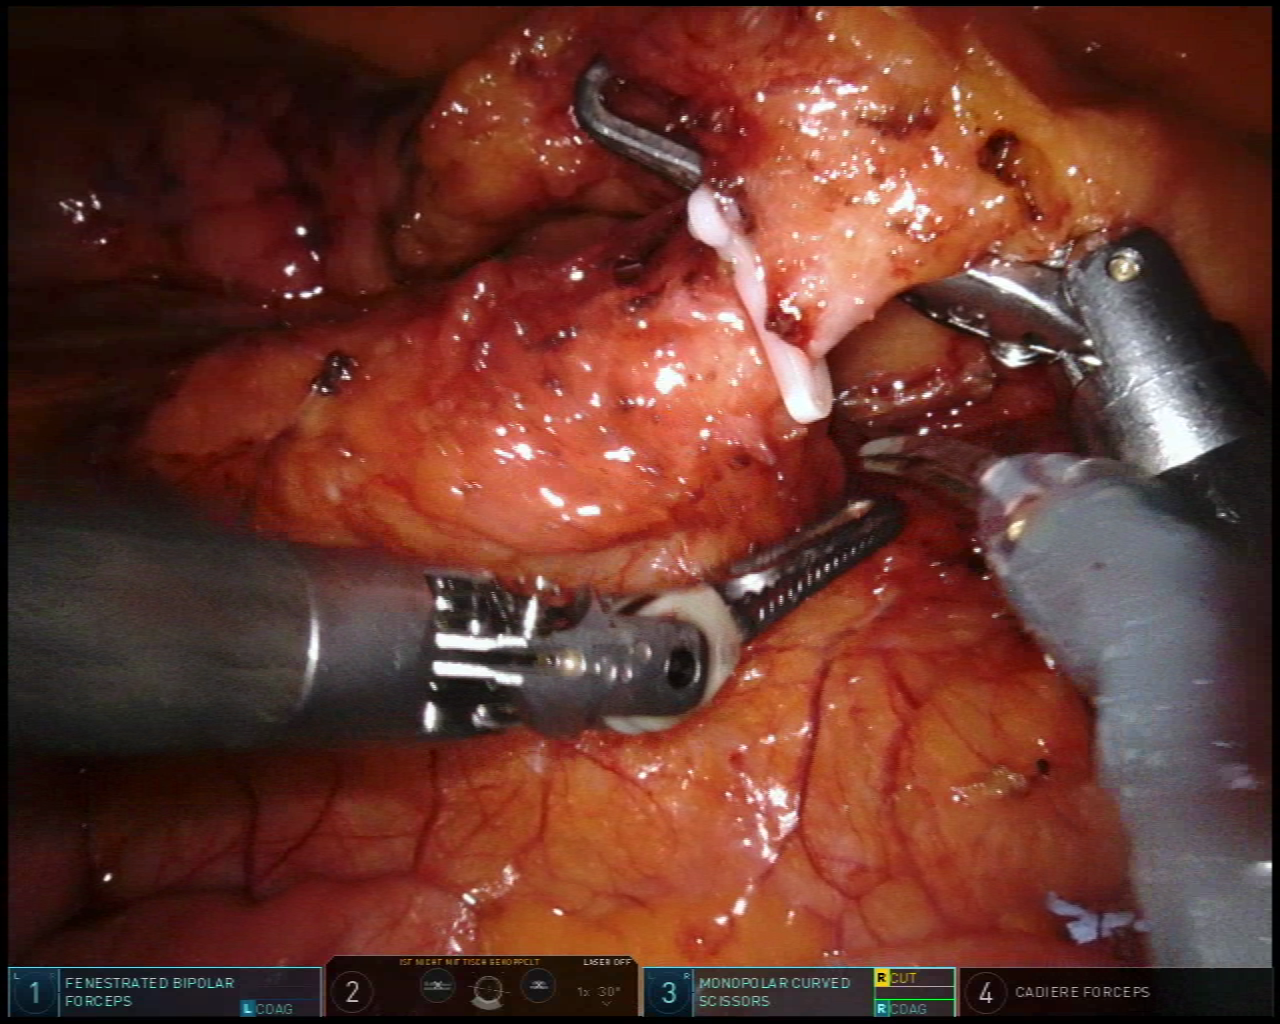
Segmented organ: inferior_mesenteric_artery
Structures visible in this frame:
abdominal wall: no
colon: no
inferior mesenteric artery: yes
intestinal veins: no
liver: no
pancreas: no
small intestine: yes
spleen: no
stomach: no
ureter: no
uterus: no
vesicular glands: no